Question: I am facing following 2 issues while using SVN.
1. When opens the Repository -> it is not showing paths sections. Attached the screen shot.
2. When i get the conflict in any file, i click on resolve -> but it is not opening my diff merge. It shows me alert.

Please let me know how to resolve these 2 issues. Thankz
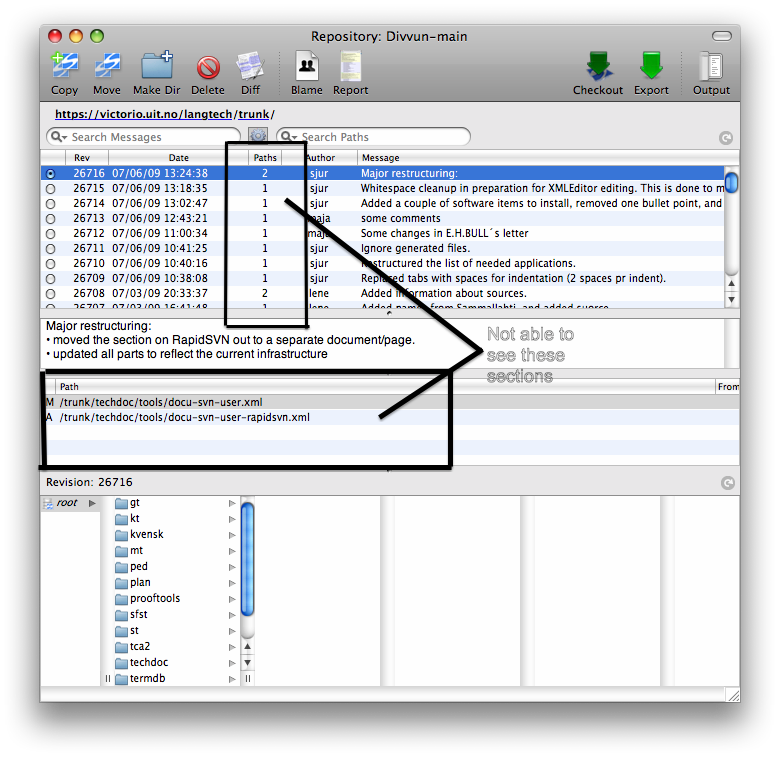
Answer: Click GEAR ICON in the right of SEARCH MESSAGES